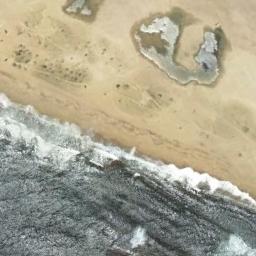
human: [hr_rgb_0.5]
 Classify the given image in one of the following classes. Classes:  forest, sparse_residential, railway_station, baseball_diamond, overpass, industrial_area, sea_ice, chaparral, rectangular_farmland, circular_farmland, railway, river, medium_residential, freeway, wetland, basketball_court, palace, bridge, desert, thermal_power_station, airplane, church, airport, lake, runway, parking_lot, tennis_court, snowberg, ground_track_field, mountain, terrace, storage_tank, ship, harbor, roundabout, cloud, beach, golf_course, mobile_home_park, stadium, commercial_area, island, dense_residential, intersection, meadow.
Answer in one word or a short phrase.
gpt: beach